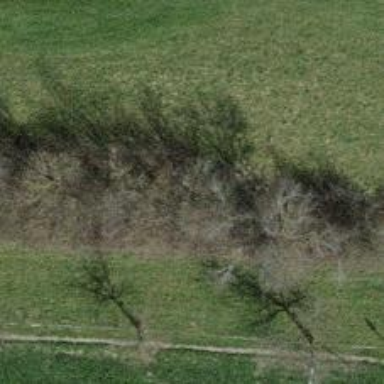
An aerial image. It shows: Hedge barrier.